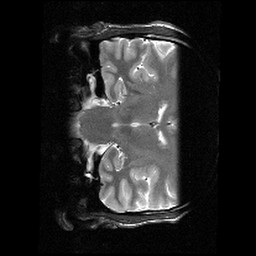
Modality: T2w
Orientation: coronal
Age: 22
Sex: male
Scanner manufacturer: siemens
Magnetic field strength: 3 T
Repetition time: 6.26 s
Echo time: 0.064 s